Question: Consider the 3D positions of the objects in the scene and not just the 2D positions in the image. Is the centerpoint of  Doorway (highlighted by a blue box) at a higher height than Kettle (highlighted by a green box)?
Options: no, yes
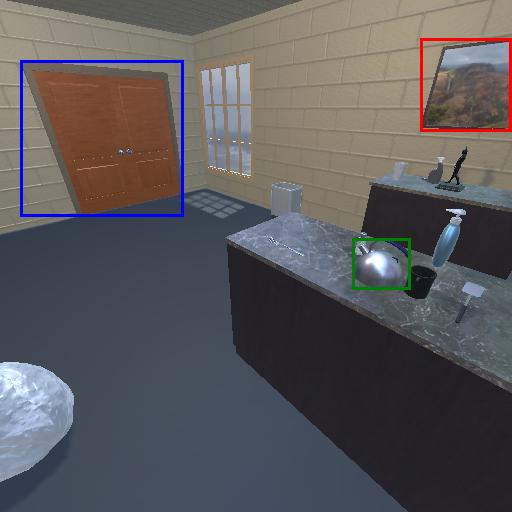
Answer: no